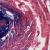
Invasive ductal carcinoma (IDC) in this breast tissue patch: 0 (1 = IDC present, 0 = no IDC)